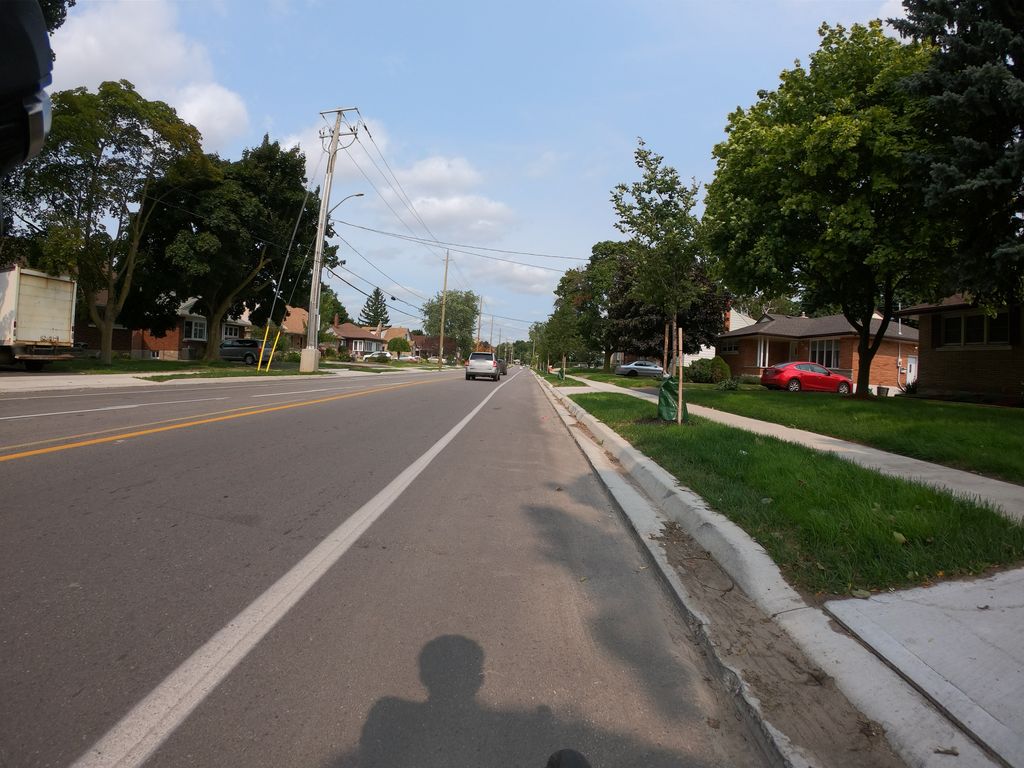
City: kitchener-waterloo